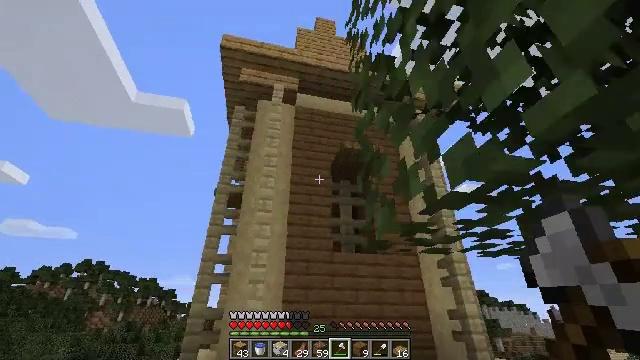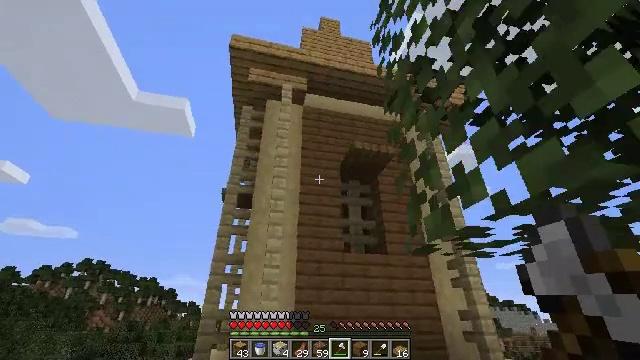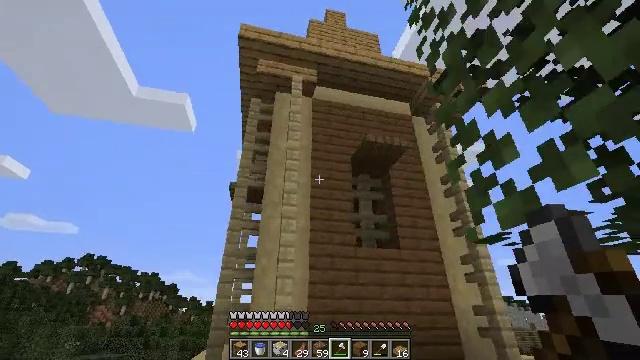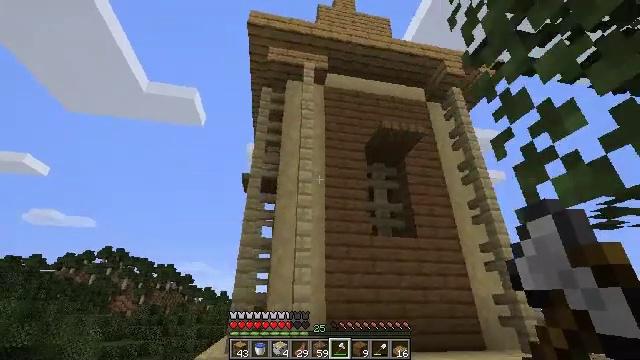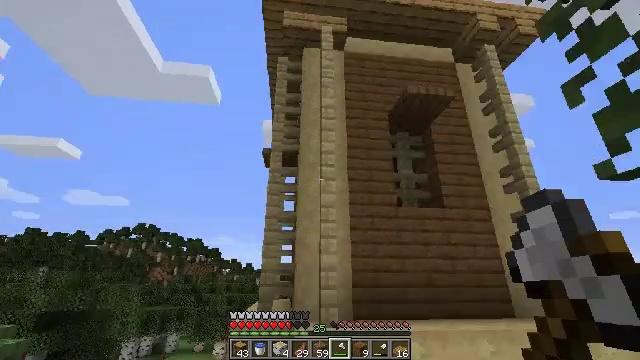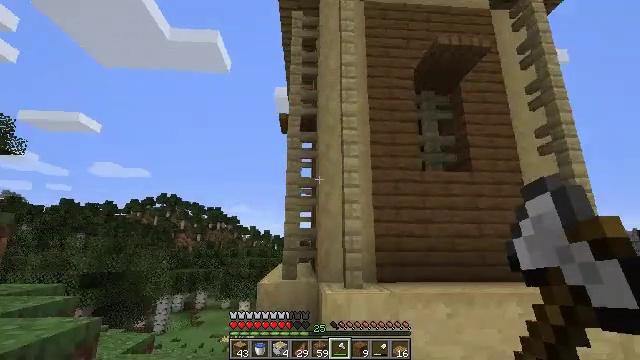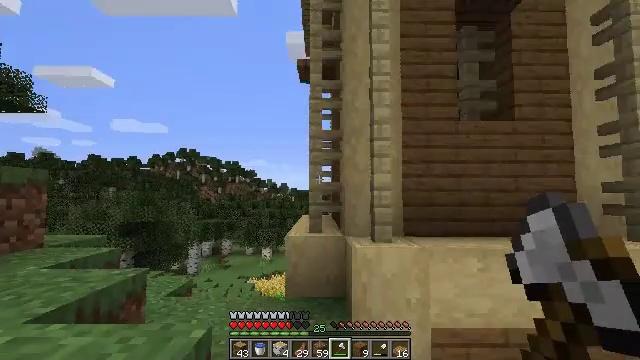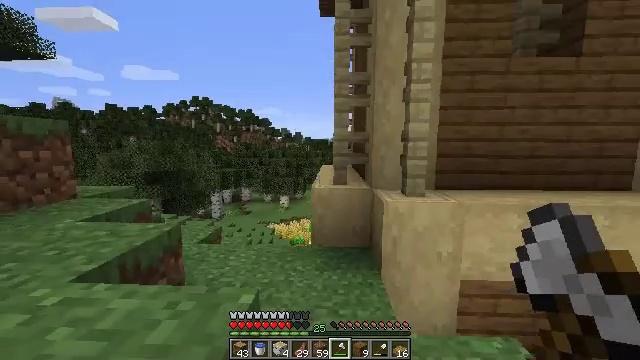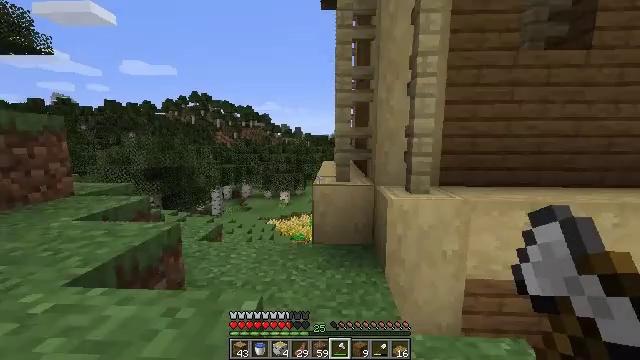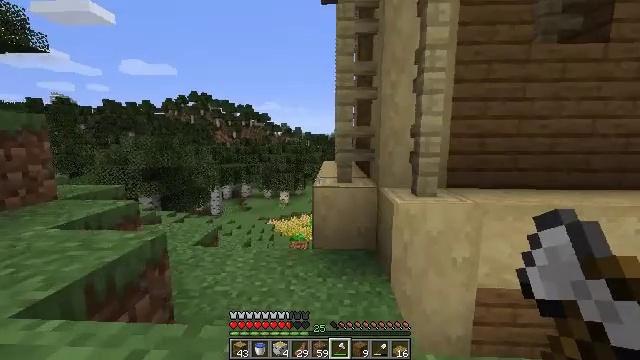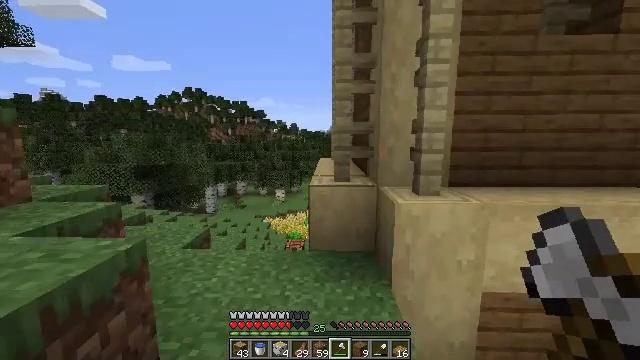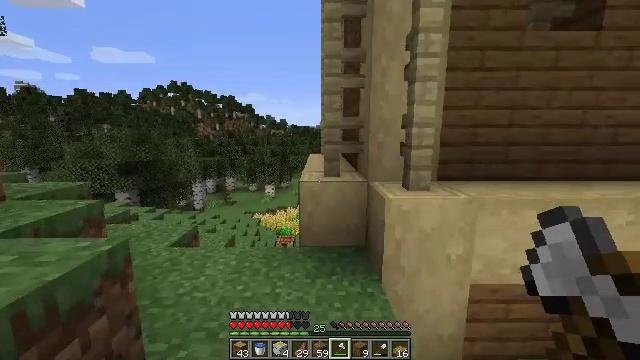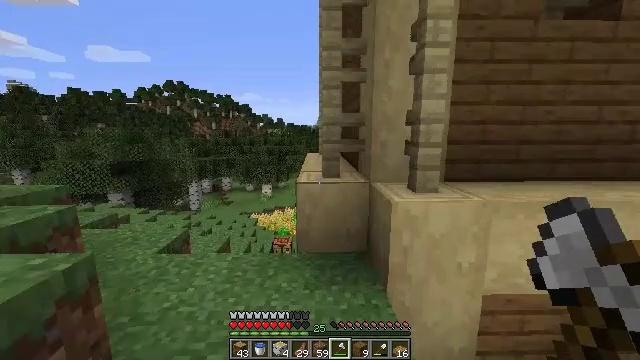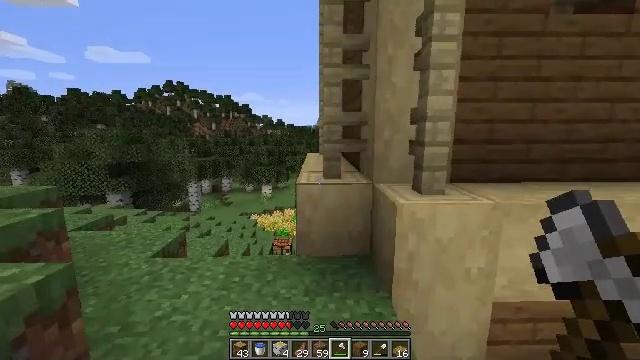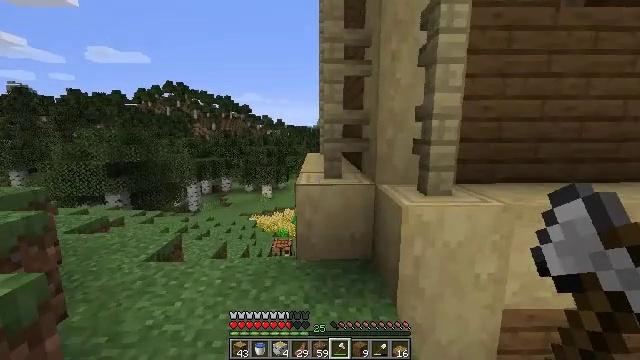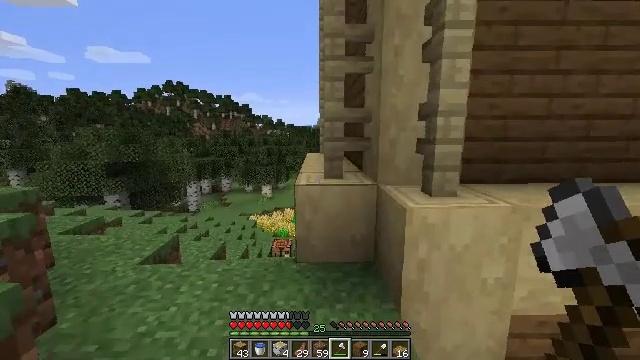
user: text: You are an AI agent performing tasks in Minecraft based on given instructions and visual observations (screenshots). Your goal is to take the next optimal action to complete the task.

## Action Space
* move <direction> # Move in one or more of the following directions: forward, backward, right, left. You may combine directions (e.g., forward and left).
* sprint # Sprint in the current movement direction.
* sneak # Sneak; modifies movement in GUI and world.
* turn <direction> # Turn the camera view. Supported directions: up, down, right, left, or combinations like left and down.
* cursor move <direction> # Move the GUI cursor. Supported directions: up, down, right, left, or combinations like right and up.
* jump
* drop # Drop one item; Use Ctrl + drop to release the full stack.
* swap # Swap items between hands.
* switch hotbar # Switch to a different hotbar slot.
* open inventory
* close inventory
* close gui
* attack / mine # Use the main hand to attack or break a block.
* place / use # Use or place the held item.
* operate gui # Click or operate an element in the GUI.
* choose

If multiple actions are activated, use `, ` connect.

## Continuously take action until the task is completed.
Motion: motion action
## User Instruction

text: To obtain a birch fence, use birch planks and sticks on the crafting table.
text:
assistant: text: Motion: move forward and move left
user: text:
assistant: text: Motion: move forward and move left
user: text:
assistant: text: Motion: move forward and move left, turn left and down
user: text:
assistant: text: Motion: move forward and move left, turn left and down
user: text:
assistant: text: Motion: move forward and move left, turn left and down
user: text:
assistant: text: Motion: move forward and move left, turn left and down
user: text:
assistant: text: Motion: move forward and move left, turn left and down
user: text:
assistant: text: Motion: move forward and move left
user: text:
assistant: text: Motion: move forward and move left
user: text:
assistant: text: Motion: move forward and move left
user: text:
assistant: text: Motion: move forward and move left, turn right and down
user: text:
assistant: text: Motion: move forward and move left
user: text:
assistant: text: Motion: move forward and move left
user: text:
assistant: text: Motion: move forward and move left
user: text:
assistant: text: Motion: move forward and move left
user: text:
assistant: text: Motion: move forward and move left
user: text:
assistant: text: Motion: move left
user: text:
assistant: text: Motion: move left, jump
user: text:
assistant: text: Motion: move left, jump
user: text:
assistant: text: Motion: move left, jump
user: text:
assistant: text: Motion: move left, jump
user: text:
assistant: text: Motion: move left
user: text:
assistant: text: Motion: move forward and move left
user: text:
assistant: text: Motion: move forward and move left, turn right
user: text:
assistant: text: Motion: move forward and move left
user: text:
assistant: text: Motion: move forward and move left
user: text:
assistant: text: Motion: move forward and move left
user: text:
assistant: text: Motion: move forward and move left
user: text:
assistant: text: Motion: move forward and move left
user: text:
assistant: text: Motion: move forward and move left